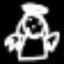
Label: angel